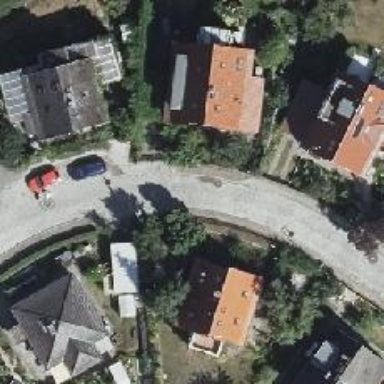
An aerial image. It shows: Residential road with sidewalks on both sides.